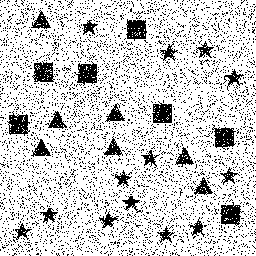
Squares: 7
Triangles: 7
Stars: 13
Total shapes: 27